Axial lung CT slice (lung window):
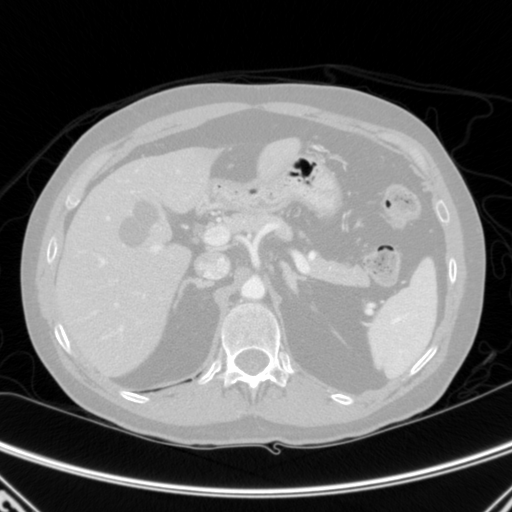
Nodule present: no